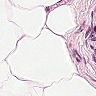
Metastatic tissue present: no